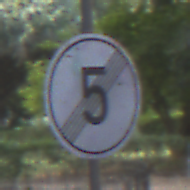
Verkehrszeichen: EndeGeschwindigkeit5
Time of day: MorningAfternoon
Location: Outdoor (Suburban)
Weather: PartlyCloudy
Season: NotSpecified
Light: Natural